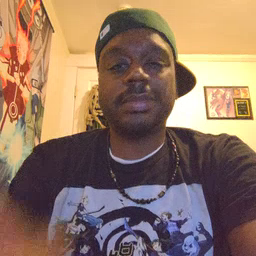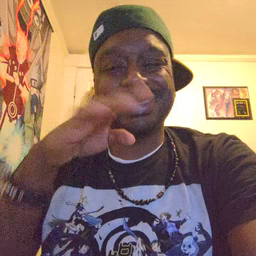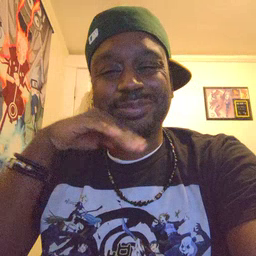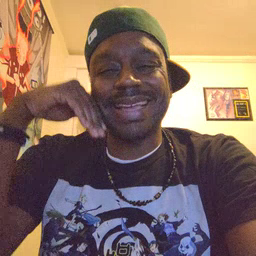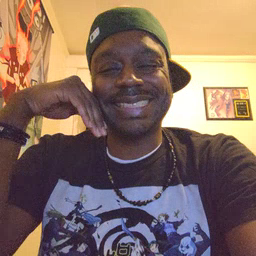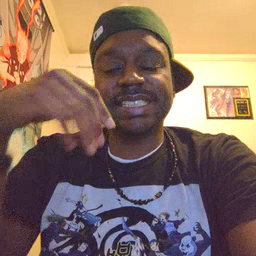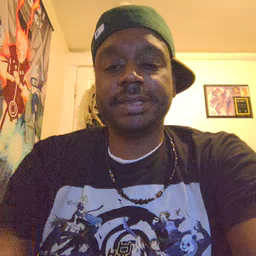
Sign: smile